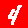
Digit: 4